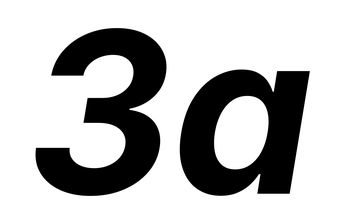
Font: Inter-Italic_Bold_Italic